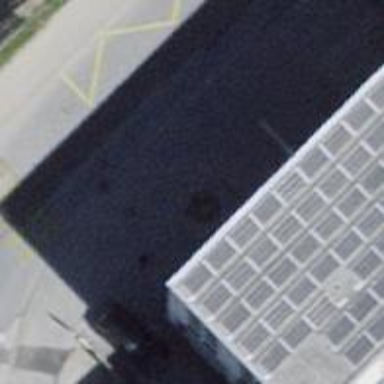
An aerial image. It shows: Parking area.